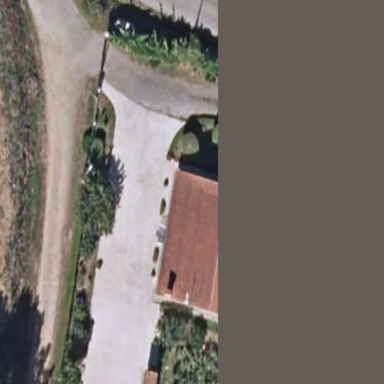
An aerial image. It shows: Simple house.